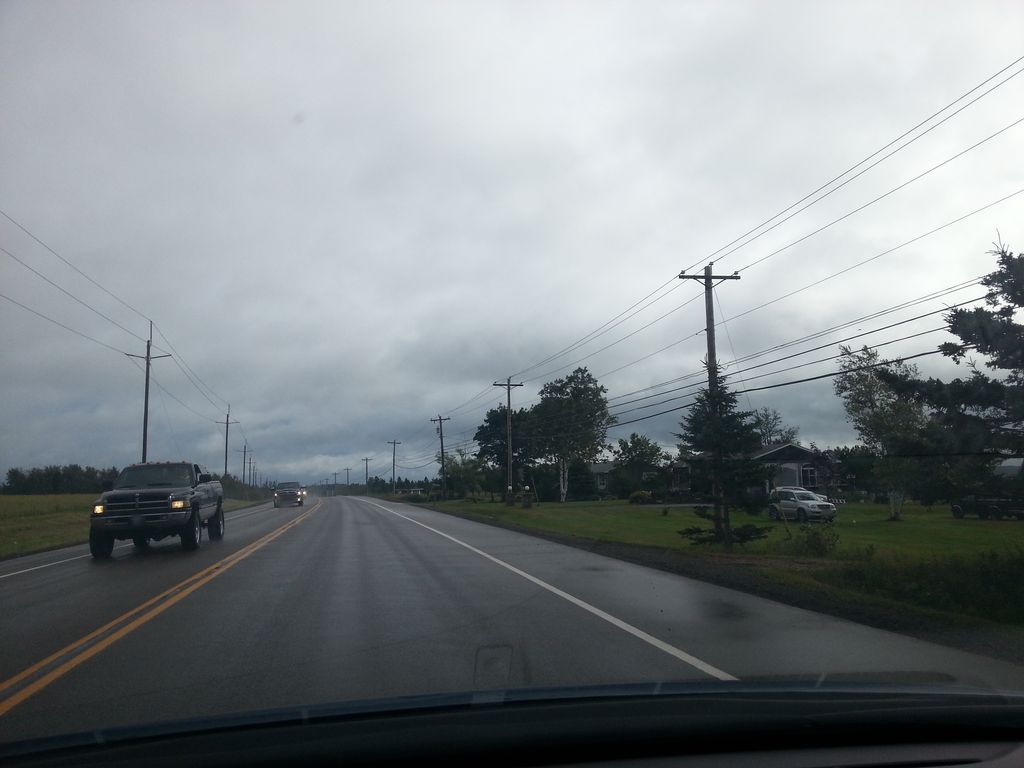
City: charlottetown